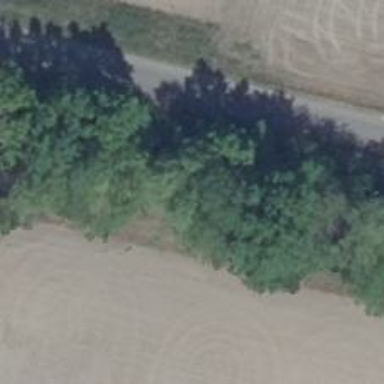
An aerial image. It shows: Row of deciduous broadleaved trees.